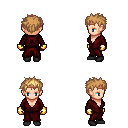
a pixel art fantasy rpg character, female body template, human, light skin, red robe, metal pants, light blonde bedhead hairstyle, bronze tiara, gold gloves, black shoes, four views (front, back, left, right), 2x2 character sprite sheet, small pixel art, hard edges, no anti-aliasing